Interaction volume radius: 5 \u00c5
Interaction volume height: 15 \u00c5
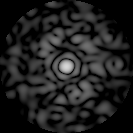
Disorder parameter: 0.8527